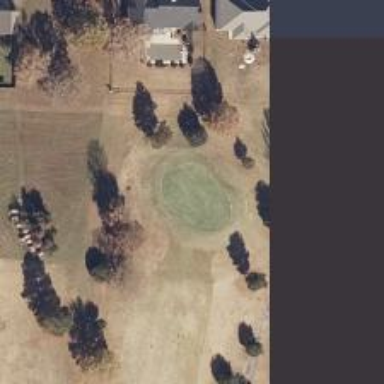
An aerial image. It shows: View of golf hole.